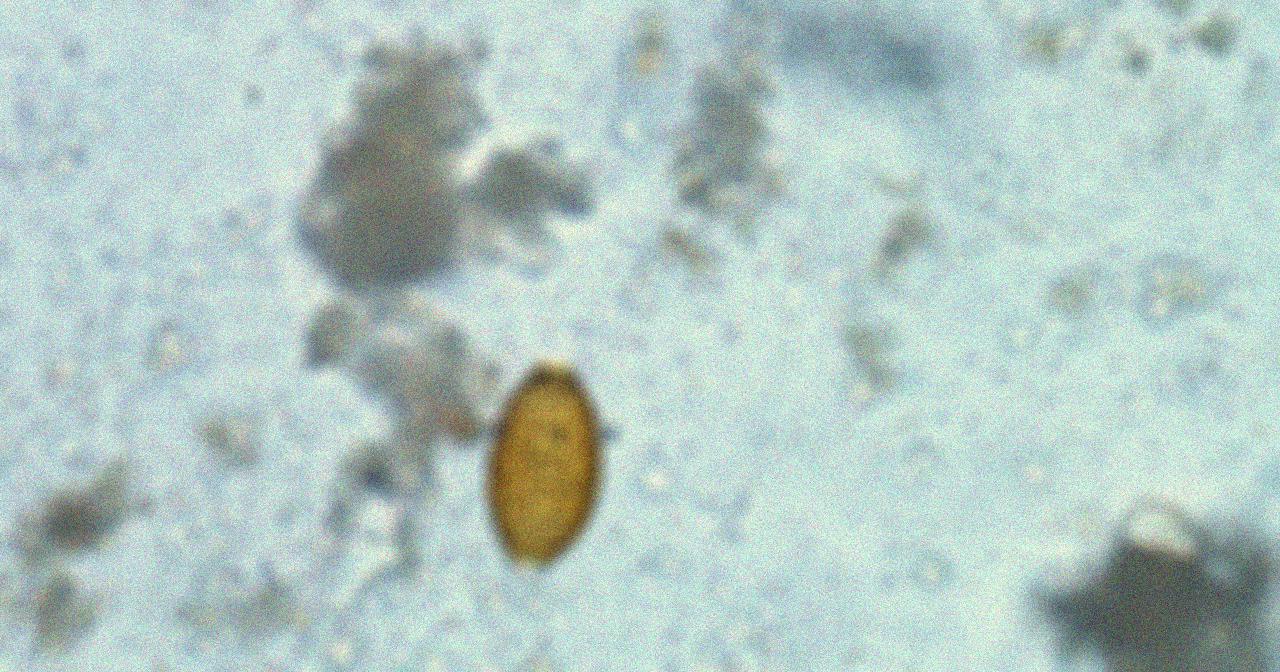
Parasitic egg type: Trichuris trichiura